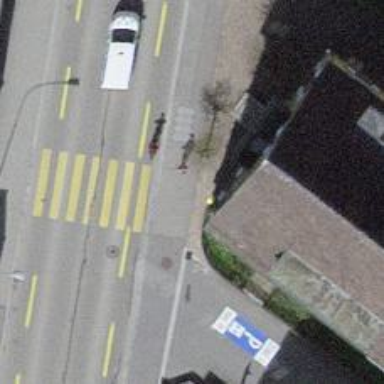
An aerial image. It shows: Post box is visible.